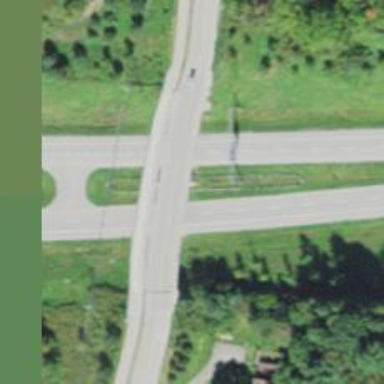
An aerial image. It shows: Unclassified road with asphalt surface running over bridge.